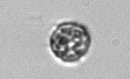
Label: coccolithophorid